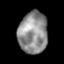
Tissue: prostate
Cell type: T cells
Senescence score: 0.1858
Nuclear area (px): 1184
Mean DAPI intensity: 142.75